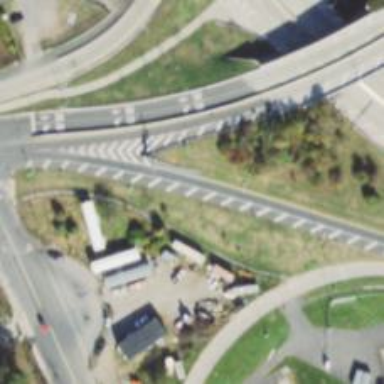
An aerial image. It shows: Primary link highway with asphalt surface.